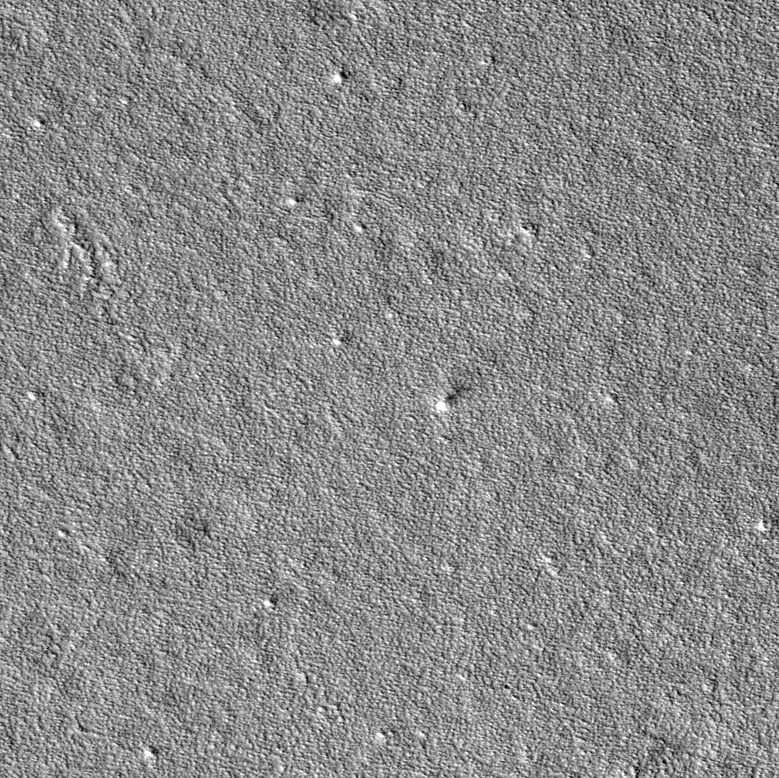
Label: dustdevil